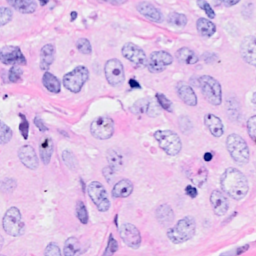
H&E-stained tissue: Breast